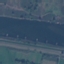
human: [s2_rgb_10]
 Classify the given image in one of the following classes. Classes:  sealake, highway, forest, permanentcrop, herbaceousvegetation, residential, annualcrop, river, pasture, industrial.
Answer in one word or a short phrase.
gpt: River